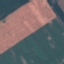
Label: AnnualCrop